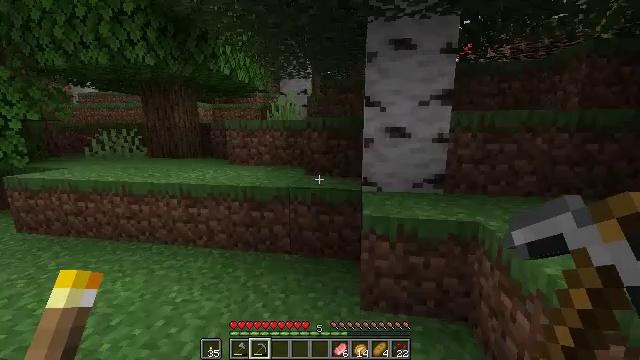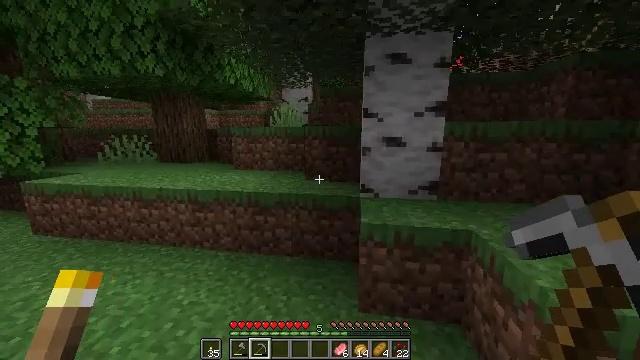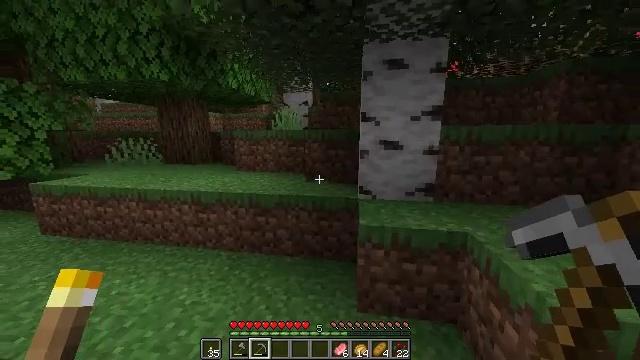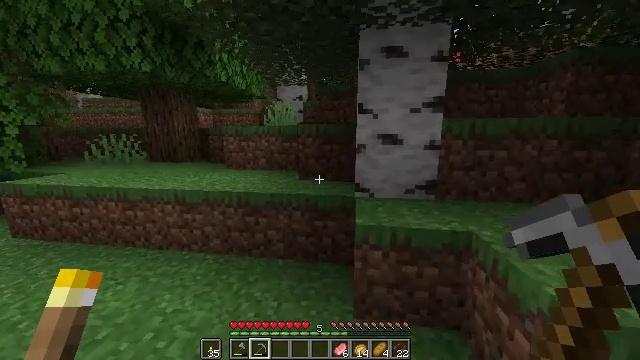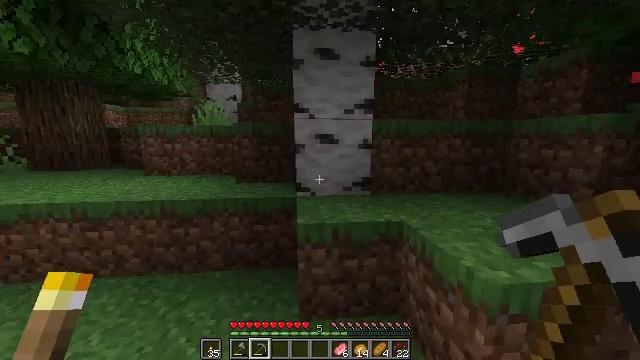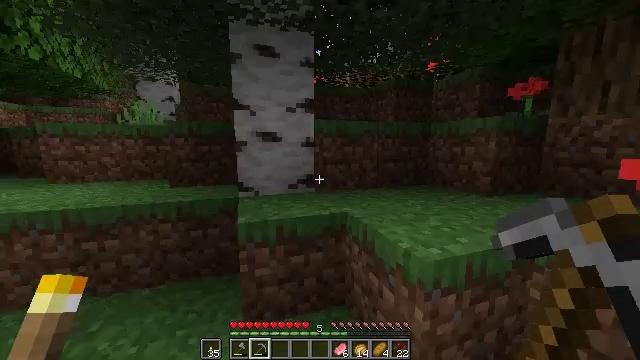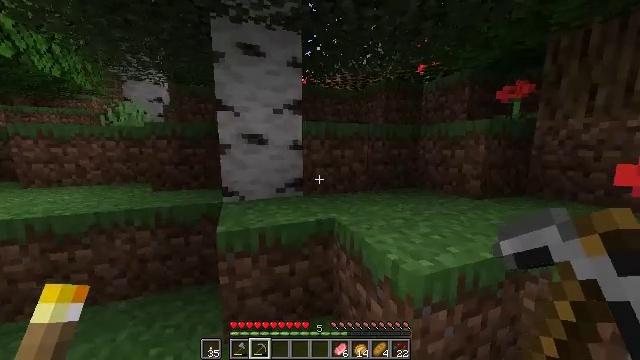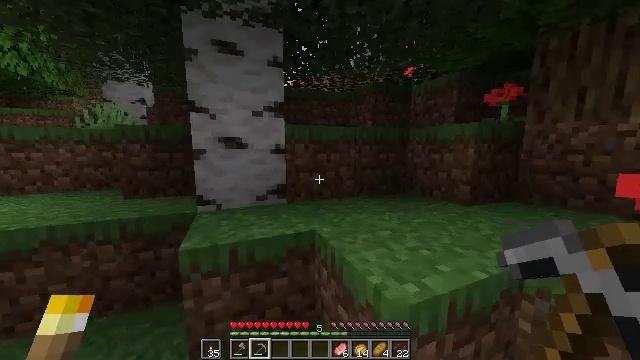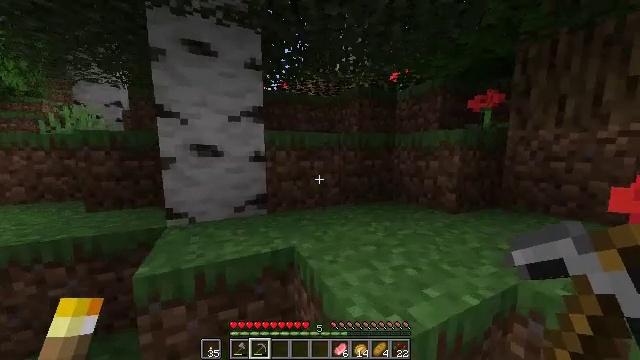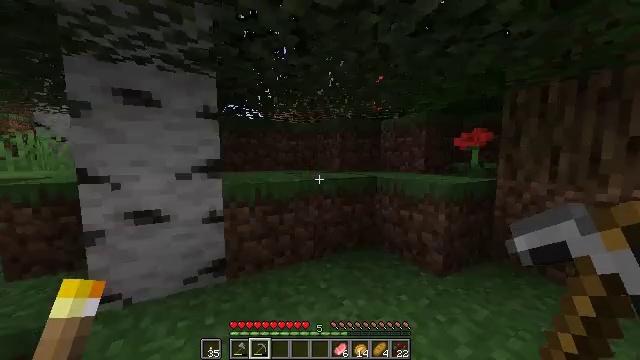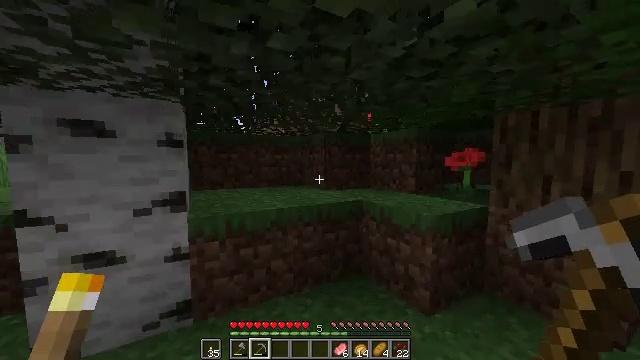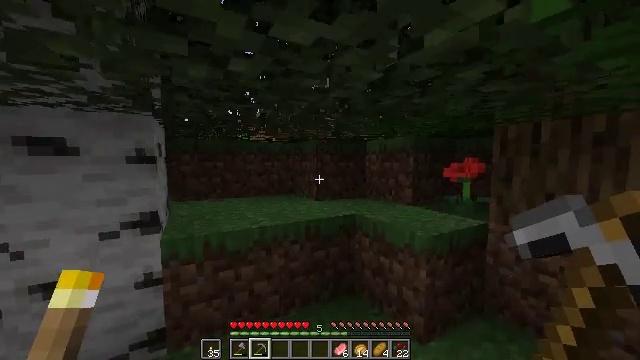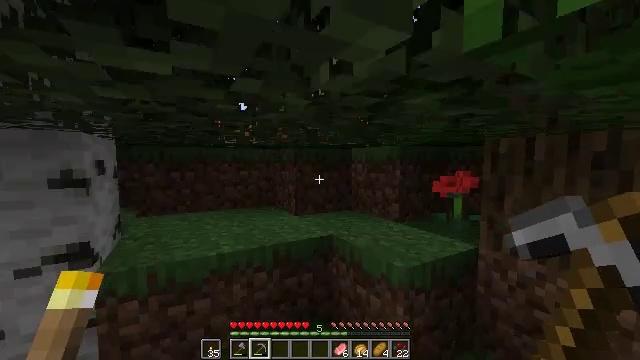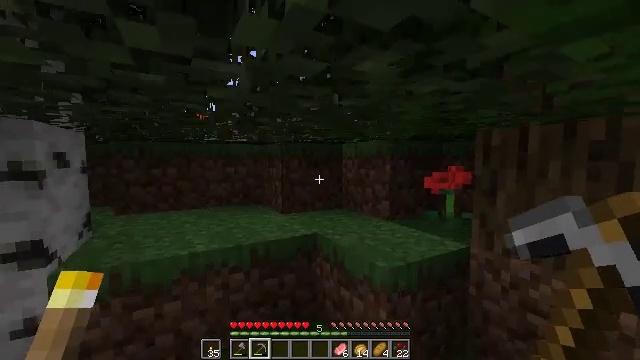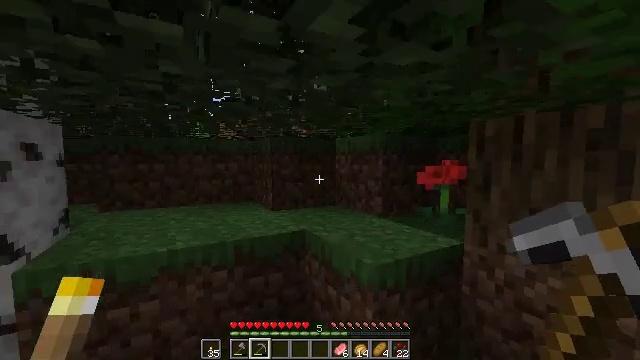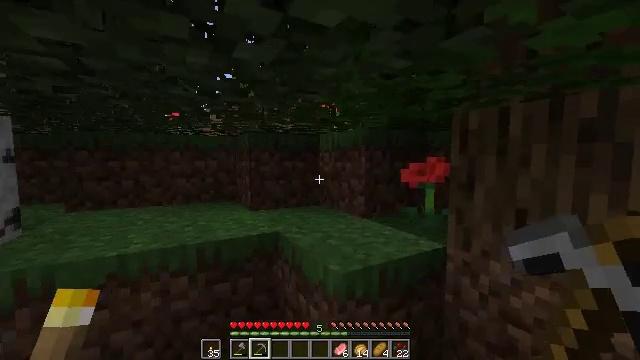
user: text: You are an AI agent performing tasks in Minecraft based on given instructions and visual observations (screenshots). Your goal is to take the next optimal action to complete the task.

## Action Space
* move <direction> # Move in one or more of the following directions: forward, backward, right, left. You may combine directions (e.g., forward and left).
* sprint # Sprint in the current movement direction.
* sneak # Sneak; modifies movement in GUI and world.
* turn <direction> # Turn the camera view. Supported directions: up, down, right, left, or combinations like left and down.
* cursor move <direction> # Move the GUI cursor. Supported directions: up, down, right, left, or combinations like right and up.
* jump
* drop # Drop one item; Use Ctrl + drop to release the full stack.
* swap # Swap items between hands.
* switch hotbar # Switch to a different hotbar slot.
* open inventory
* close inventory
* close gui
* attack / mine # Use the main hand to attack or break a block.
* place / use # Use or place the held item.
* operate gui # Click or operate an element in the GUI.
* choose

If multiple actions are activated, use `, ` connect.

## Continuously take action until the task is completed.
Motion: motion action
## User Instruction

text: Destroy the spruce leaves to get sticks and saplings.
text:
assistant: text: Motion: move forward and move right, sprint
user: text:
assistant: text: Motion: move forward and move right, sprint
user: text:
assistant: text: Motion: move forward and move right, sprint
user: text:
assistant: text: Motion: move forward and move right, sprint, turn right
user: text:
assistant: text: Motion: move forward and move right, sprint, turn right and up
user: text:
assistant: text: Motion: move forward and move right, sprint, turn right
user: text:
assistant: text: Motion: move forward and move right, sprint, turn right
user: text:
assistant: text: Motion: move forward and move right, sprint, turn right, jump
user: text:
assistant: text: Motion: move forward and move right, sprint, turn right and up, jump
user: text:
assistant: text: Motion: move forward and move right, sprint, turn right, jump
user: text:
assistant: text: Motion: move forward and move right, jump
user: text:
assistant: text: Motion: move forward and move right
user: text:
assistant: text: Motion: move forward and move right
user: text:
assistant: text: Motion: move forward and move right
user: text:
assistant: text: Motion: move forward and move right
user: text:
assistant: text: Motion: move forward and move right, turn left
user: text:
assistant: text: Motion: move forward and move right, turn left
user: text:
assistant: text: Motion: move forward and move right, turn left and down
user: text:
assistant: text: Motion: move forward and move left, turn left and down
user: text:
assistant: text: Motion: move forward and move left, turn left
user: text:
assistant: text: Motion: move forward and move left, turn left
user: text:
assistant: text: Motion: move forward and move left, turn left
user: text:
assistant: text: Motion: move forward and move left, turn left
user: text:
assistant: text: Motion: move forward and move left
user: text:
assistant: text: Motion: move forward and move left
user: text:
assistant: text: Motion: move forward and move left
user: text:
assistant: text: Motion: move forward and move left
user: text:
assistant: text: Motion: move forward and move left
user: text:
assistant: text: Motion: move forward and move left
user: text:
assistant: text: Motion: move forward and move left